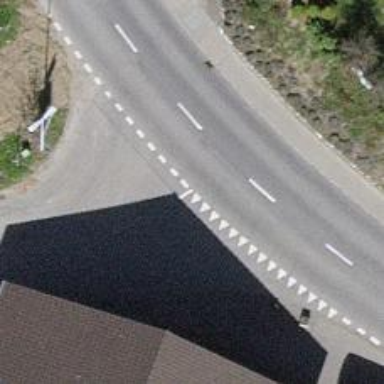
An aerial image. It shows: Road with "give way" sign.